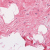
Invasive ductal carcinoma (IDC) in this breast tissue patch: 0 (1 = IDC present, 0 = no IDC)